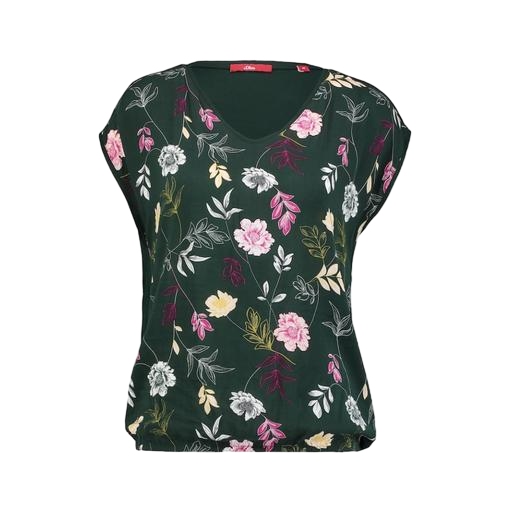
multicolor floral-print t-shirt only macy, green sleeveless floral-print shirt, green blossom t-shirt, white background